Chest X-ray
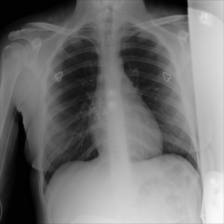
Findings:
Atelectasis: negative
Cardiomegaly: negative
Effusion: negative
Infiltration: negative
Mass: negative
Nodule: negative
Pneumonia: negative
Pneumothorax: negative
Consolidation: negative
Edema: negative
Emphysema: negative
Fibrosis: negative
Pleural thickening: negative
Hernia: negative